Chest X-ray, PA view. Patient: 58 years old, sex M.
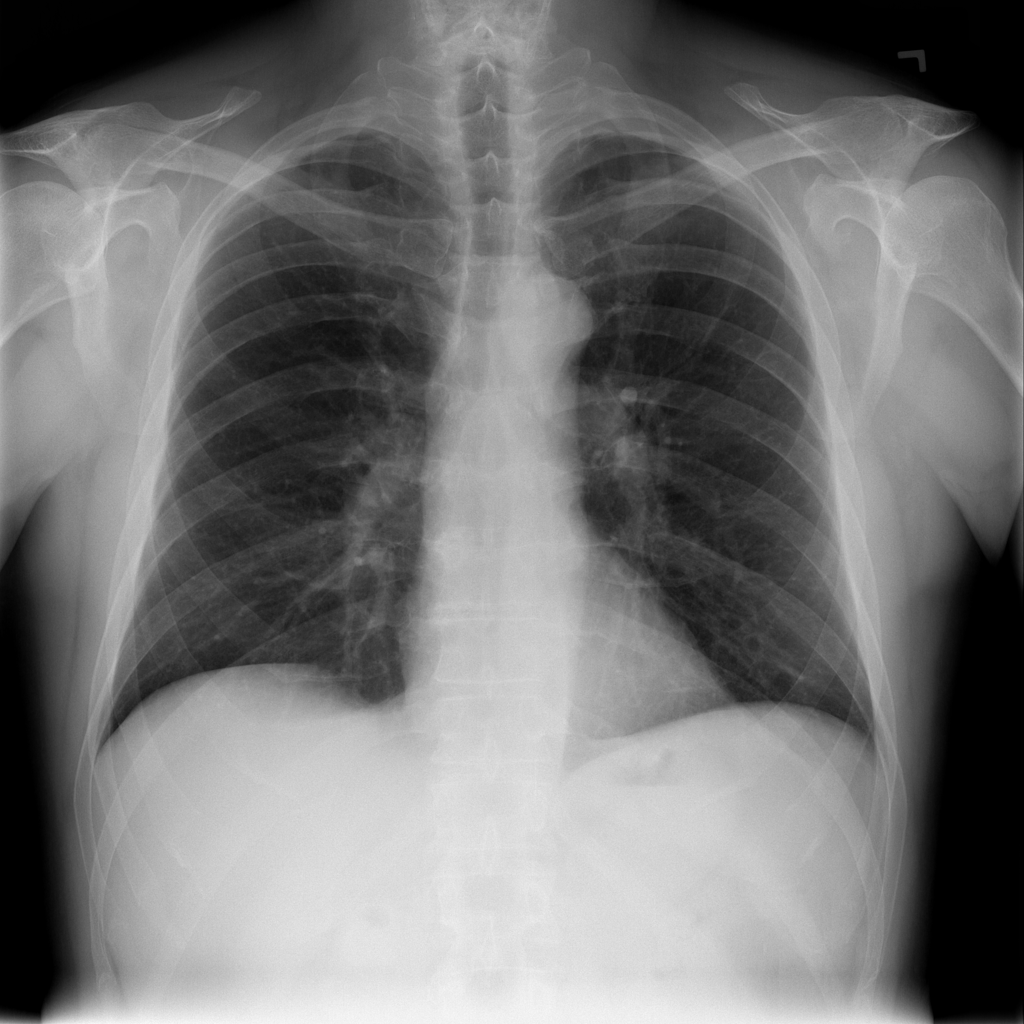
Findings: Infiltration